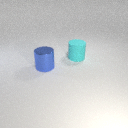
large cyan rubber cylinder behind large blue metal cylinder